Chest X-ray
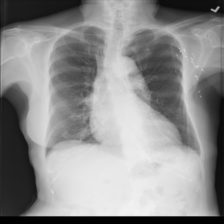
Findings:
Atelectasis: negative
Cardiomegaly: negative
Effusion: negative
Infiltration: negative
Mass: negative
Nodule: negative
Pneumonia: negative
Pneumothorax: negative
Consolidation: negative
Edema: negative
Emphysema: negative
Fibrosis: negative
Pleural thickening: negative
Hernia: negative